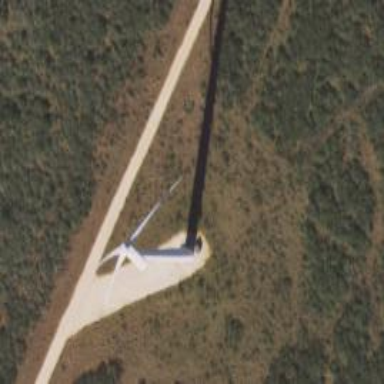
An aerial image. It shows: Wind turbine generator that utilizes wind as its source for generating electricity. It is of the horizontal axis type.